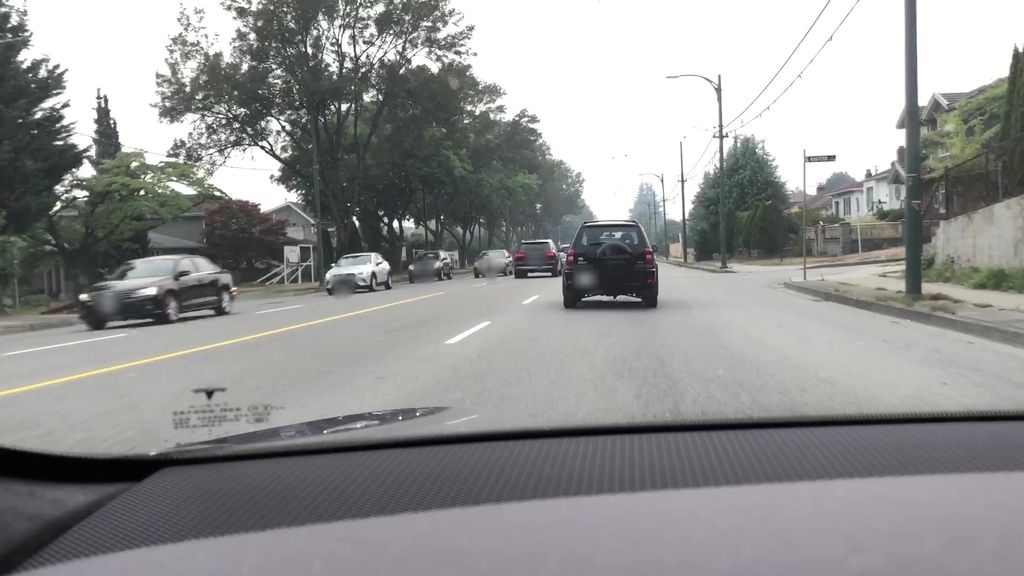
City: vancouver